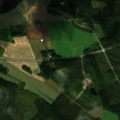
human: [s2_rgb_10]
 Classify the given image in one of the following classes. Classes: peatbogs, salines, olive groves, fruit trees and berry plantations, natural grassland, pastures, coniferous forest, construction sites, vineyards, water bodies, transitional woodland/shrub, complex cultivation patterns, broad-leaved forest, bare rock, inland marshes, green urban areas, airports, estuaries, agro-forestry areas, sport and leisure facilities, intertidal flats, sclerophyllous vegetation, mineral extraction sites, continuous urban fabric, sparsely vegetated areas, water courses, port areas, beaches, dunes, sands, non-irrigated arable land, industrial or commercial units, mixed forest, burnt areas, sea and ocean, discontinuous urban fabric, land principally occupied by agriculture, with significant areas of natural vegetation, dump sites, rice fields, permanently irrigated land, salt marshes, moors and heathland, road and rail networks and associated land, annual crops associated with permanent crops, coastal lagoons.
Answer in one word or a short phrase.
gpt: non-irrigated arable land, land principally occupied by agriculture, with significant areas of natural vegetation, coniferous forest, mixed forest, water courses